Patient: sex F, age 74
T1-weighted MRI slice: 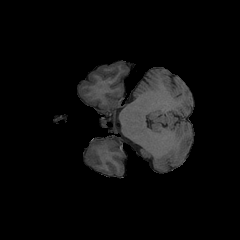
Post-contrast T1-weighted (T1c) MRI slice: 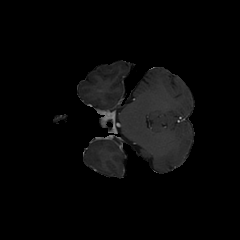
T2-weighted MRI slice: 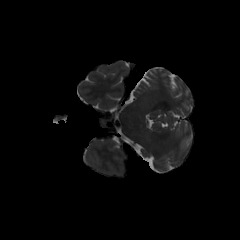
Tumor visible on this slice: no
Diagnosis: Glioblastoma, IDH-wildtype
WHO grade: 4